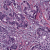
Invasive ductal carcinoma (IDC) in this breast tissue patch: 1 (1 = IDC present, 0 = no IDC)